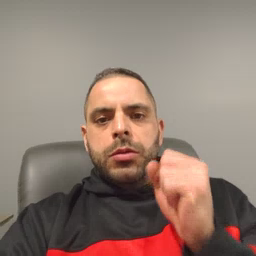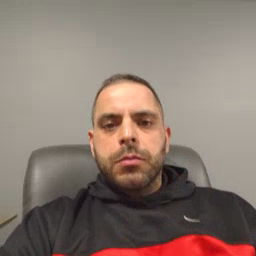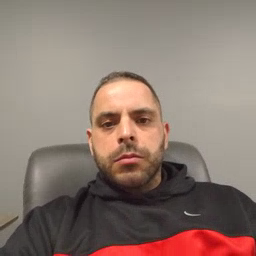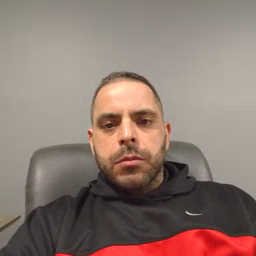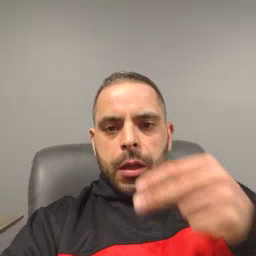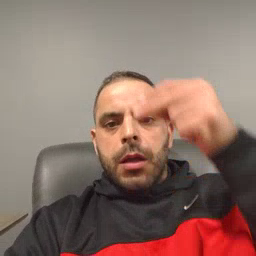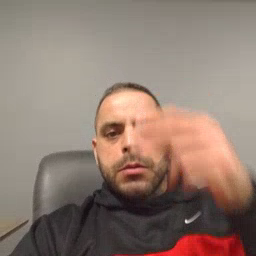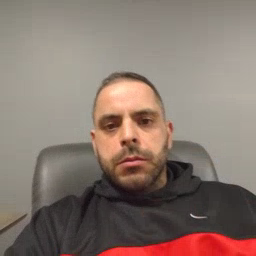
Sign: high